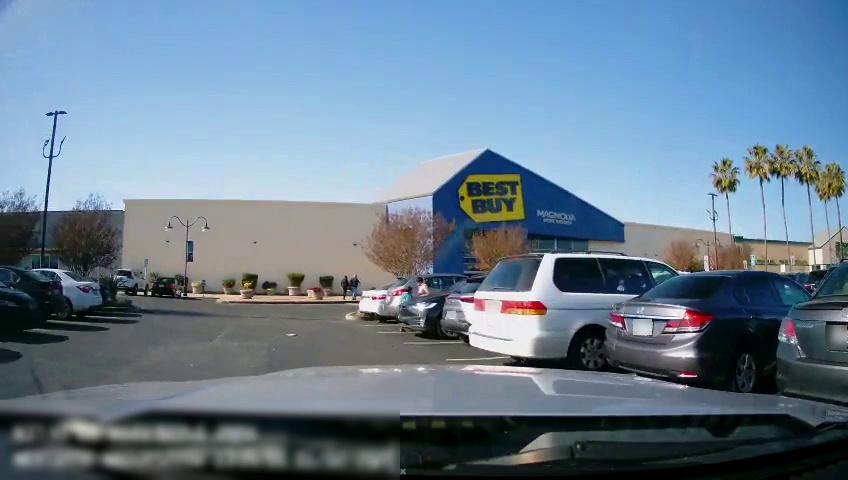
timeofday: Day
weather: Sunny
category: Drivable Space
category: Vehicles | SUV
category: Vehicles | Car
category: Vehicles | SUV
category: Pedestrians
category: Pedestrians
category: Pedestrians
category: Pedestrians
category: Vehicles | Car
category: Vehicles | SUV
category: Vehicles | Van
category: Vehicles | Car
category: Vehicles | Car
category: Vehicles | Car
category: Vehicles | Car
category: Vehicles | Car
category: Vehicles | Car
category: Vehicles | SUV
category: Vehicles | Car